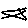
Label: line